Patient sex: M
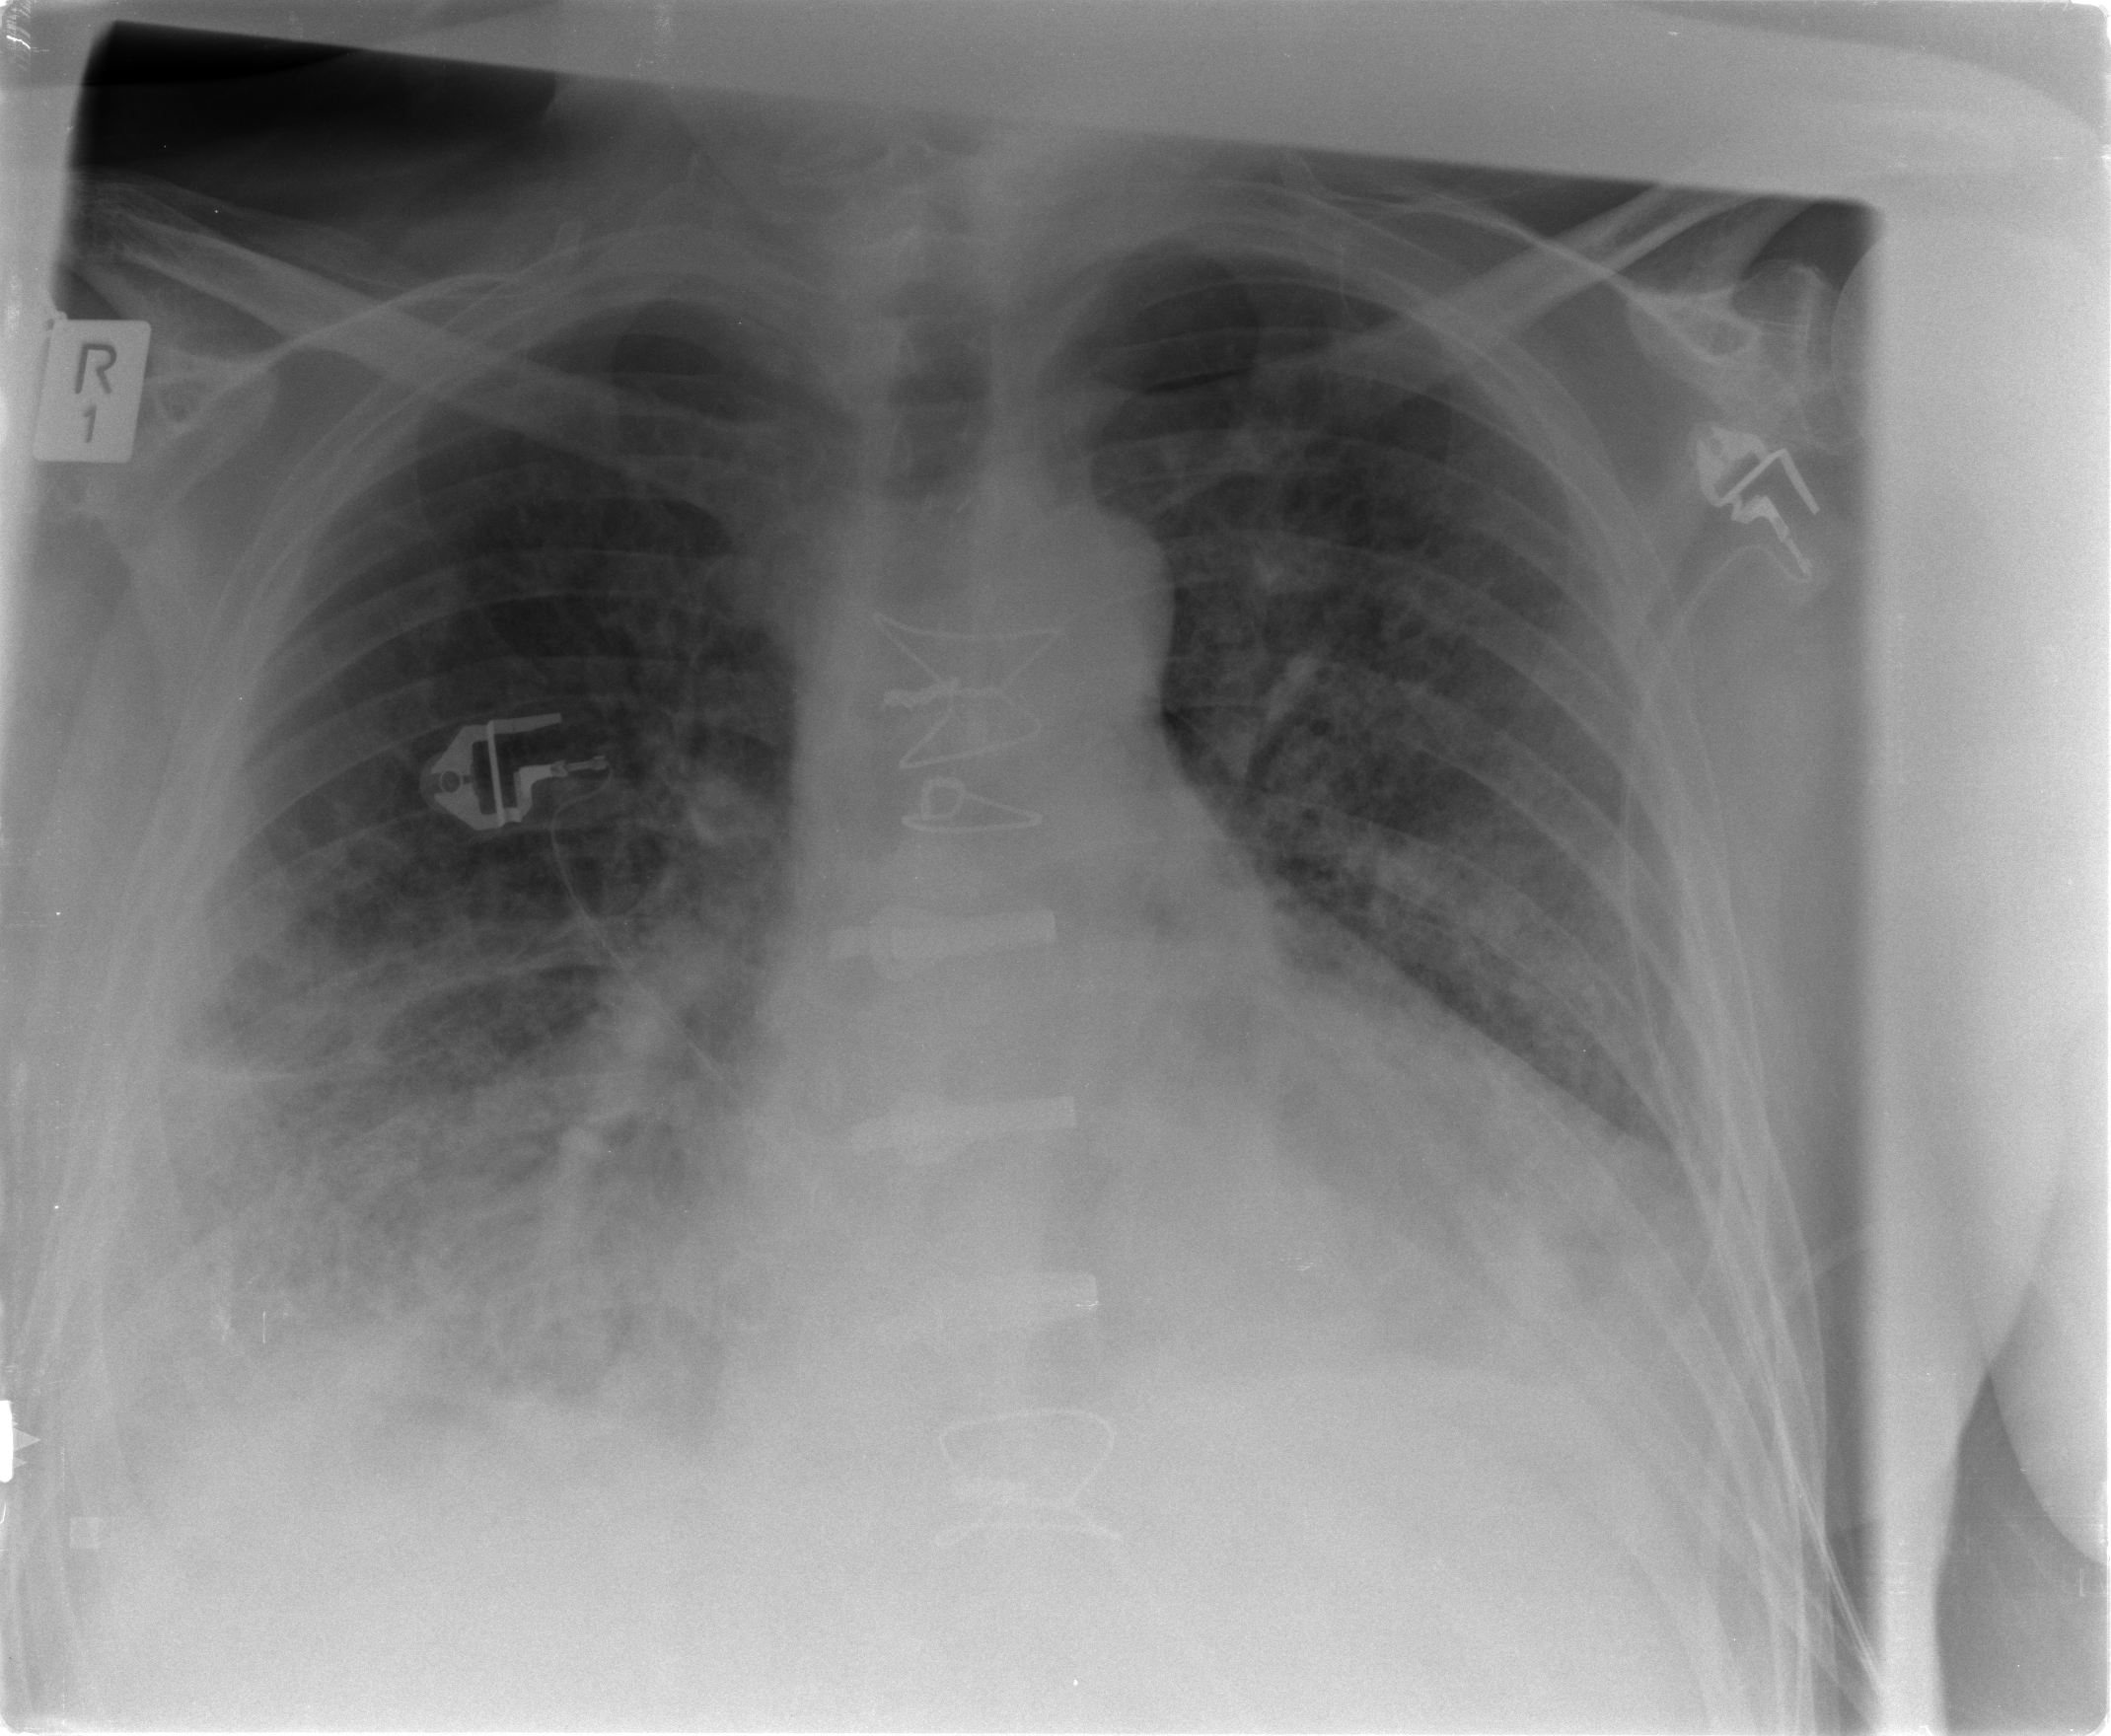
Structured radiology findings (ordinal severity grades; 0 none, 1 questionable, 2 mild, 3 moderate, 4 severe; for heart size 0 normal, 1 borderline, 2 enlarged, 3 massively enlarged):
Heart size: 2
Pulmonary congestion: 2
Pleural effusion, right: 2
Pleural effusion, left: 2
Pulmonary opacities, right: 2
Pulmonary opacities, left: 2
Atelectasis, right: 3
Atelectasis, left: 2